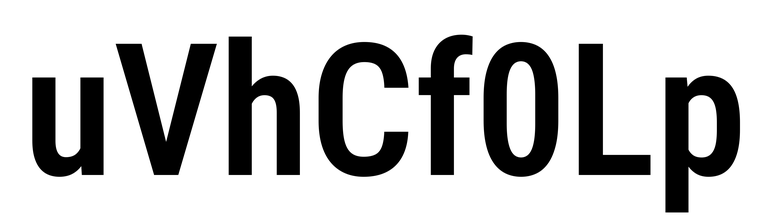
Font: Roboto_Condensed_SemiBold